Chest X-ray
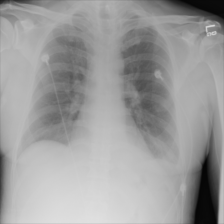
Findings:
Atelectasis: negative
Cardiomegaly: negative
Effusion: negative
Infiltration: negative
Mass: negative
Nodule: negative
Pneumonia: negative
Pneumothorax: negative
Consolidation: negative
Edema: negative
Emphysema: negative
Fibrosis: negative
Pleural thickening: negative
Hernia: negative